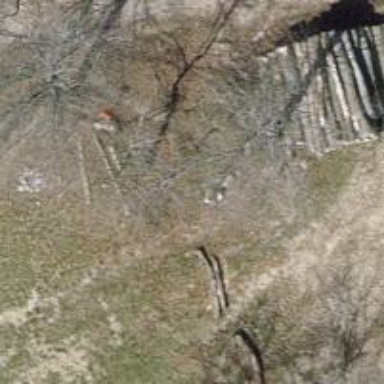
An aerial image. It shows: View of pole with roofed pipeline marker.